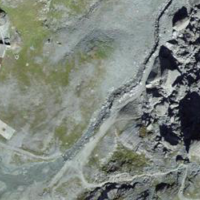
EUNIS habitat code: 48
Species observed at this site:
Saxifraga aizoides